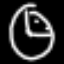
Label: clock